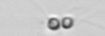
Label: Chaetoceros